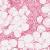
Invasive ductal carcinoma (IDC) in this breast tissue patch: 0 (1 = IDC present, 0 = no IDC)